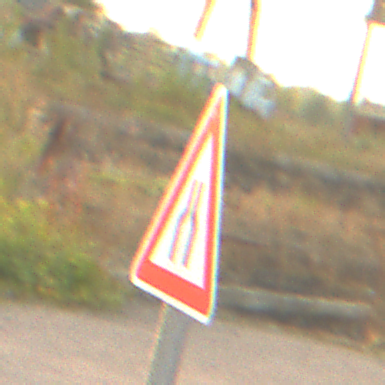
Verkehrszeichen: VerengteFahrbahn
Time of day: SunriseSunset
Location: Outdoor (Suburban)
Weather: PartlyCloudy
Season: NotSpecified
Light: Natural